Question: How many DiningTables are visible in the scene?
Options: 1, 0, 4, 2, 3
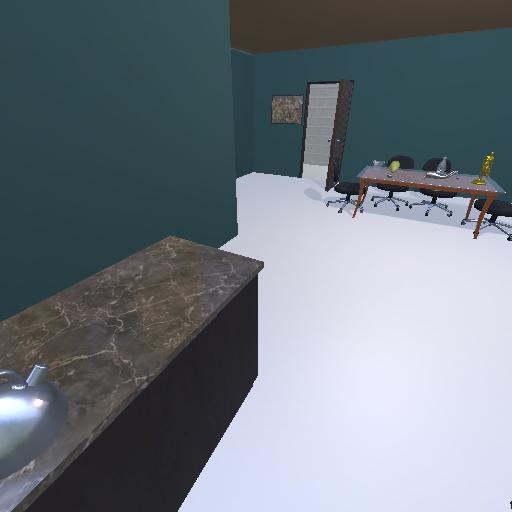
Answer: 1